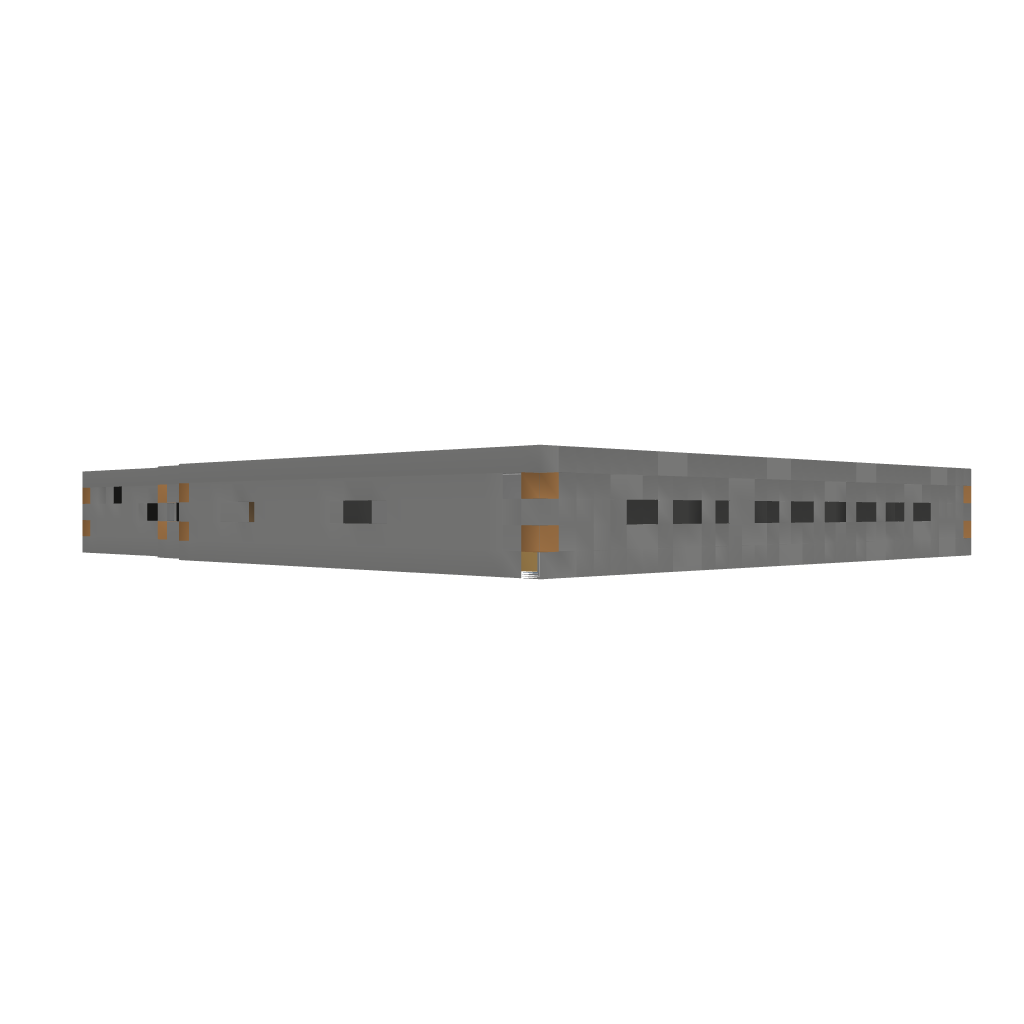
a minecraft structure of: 10 pin bowling alley